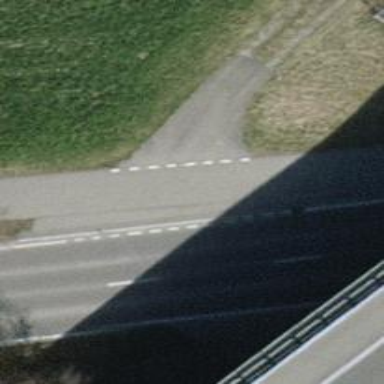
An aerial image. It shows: Asphalt track with grade1 tracktype.